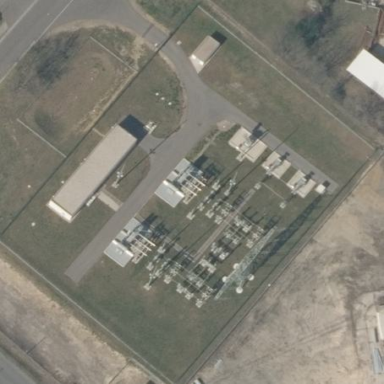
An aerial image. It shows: Transmission substation.